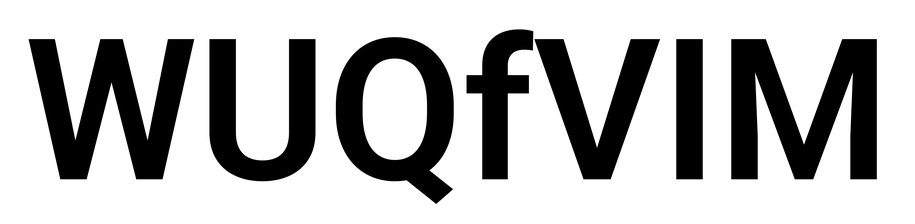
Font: Roboto_SemiBold